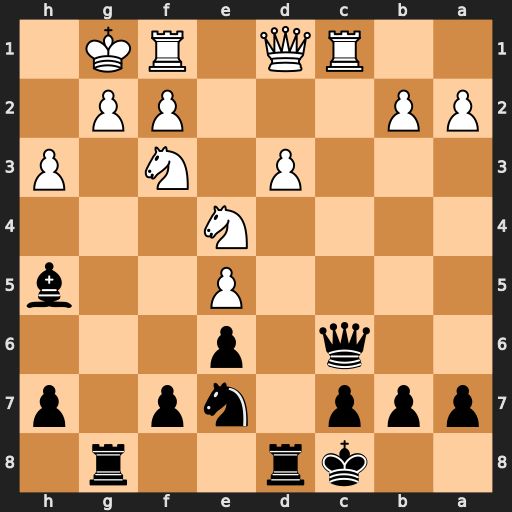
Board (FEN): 2kr2r1/ppp1np1p/2q1p3/4P2b/4N3/3P1N1P/PP3PP1/2RQ1RK1
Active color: b
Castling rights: -
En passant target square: -
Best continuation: Qxe4 dxe4 Rxd1 Rfxd1 Bxf3